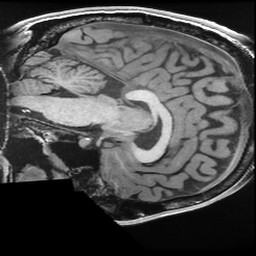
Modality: T1w
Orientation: sagittal
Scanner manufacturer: ge
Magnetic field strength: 3 T
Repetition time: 0.007788 s
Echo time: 0.00302 s